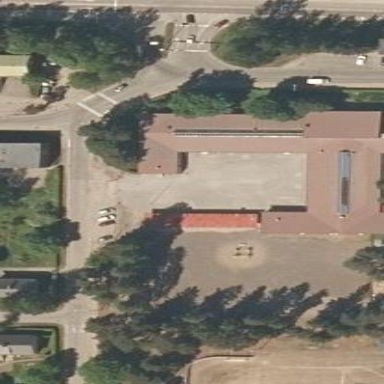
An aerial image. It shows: School building with gabled roof.